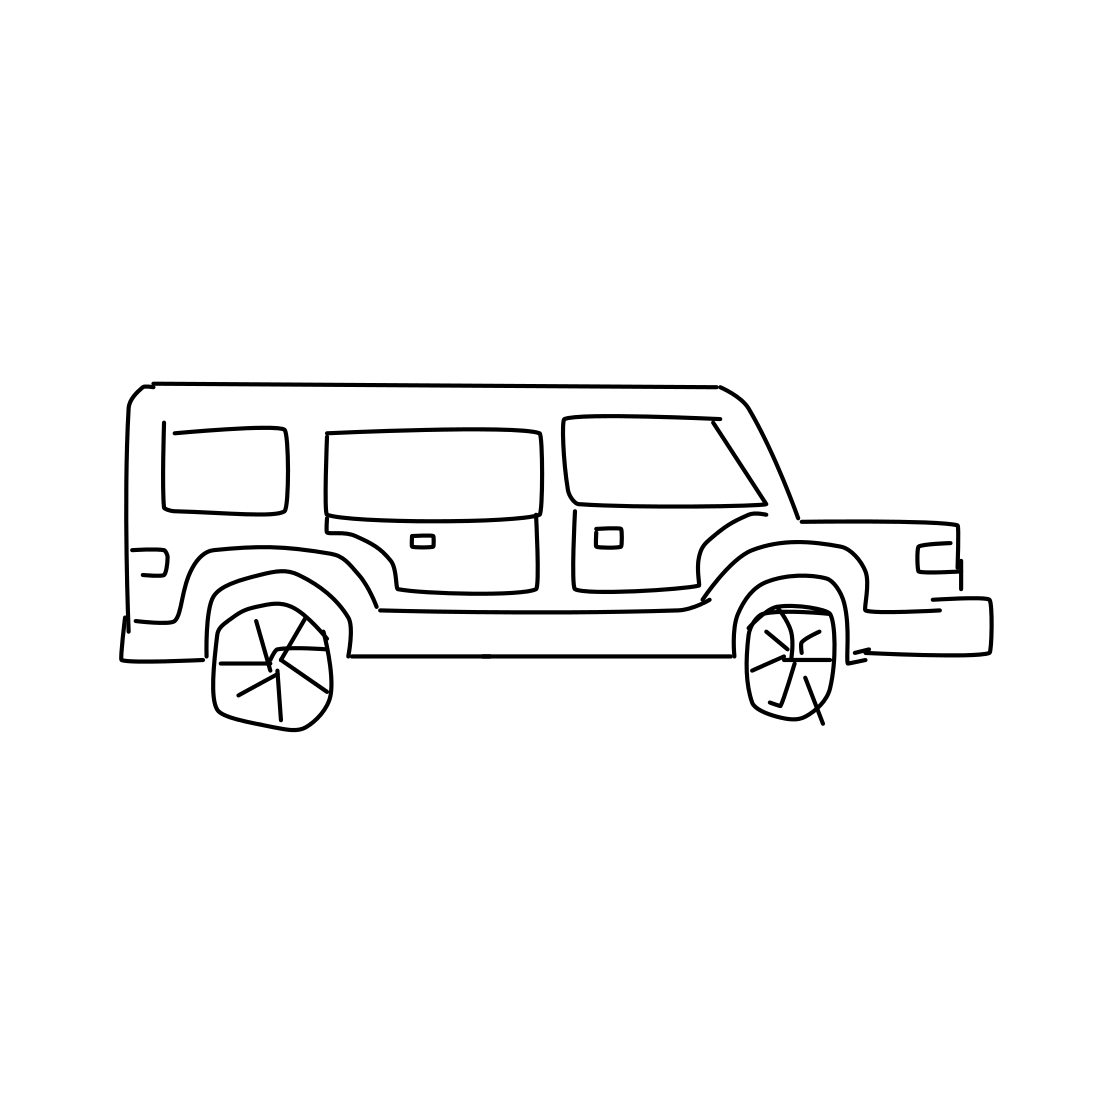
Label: suv